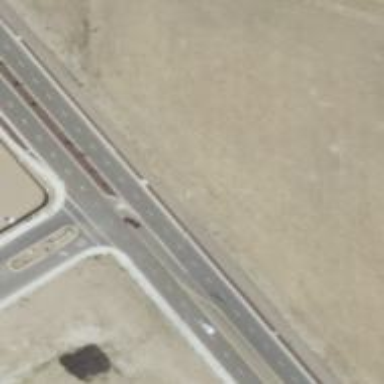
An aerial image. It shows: Tertiary road.